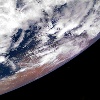
Label: cloud